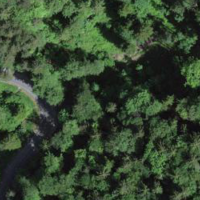
EUNIS habitat code: 44
Species observed at this site:
Cardamine heptaphylla
Daphne laureola